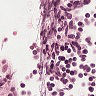
Metastatic tissue present: no